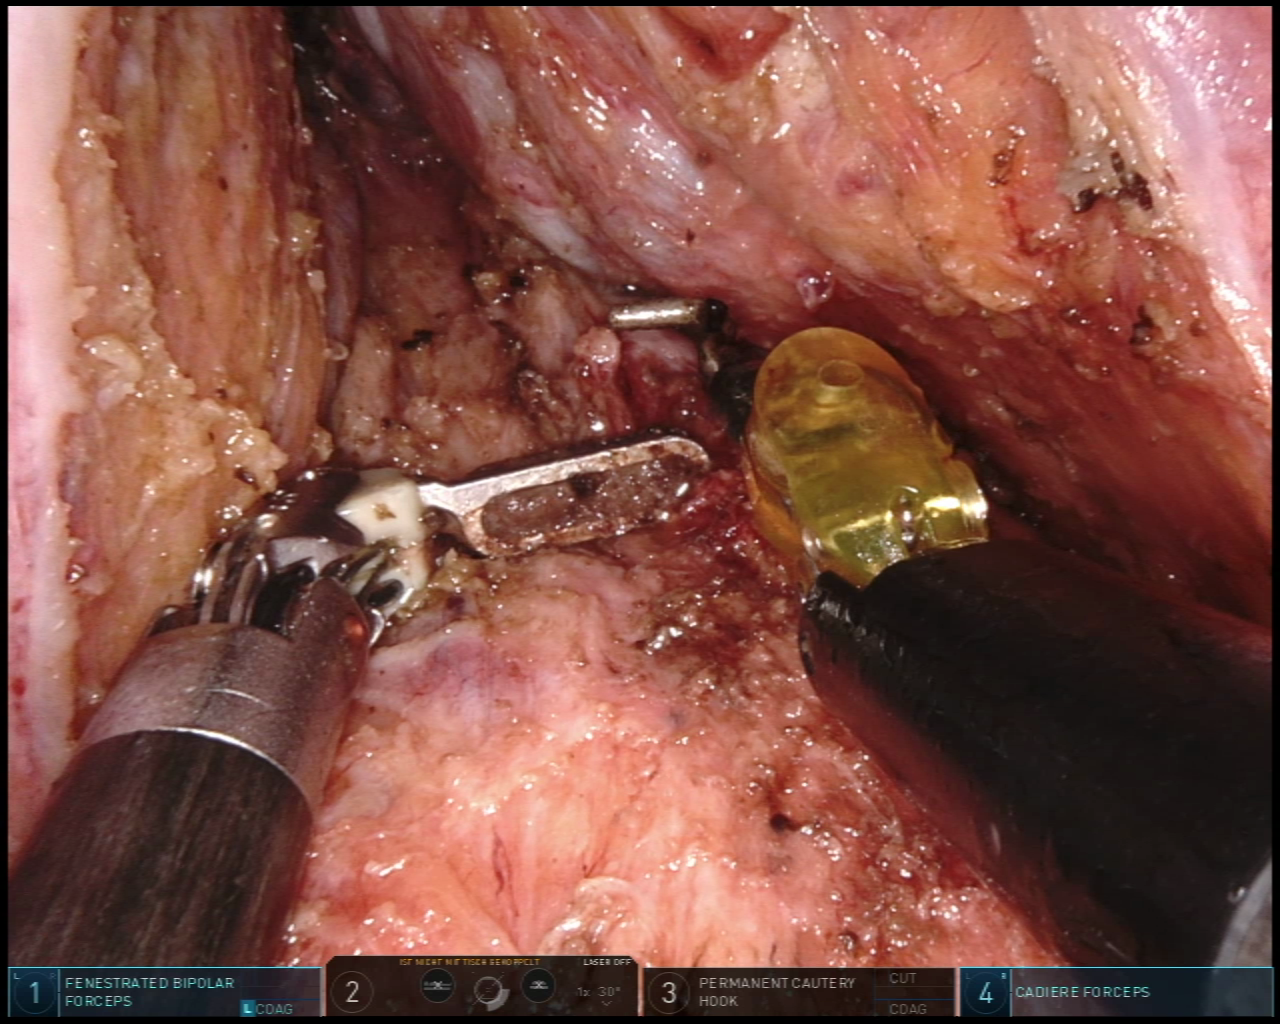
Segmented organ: vesicular_glands
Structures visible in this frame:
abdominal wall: no
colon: no
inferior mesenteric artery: no
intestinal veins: no
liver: no
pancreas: no
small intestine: no
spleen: no
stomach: no
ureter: no
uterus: no
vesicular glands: yes